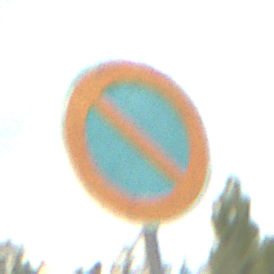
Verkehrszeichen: EingeschraenktesHalteverbot
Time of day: MorningAfternoon
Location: Outdoor (Suburban)
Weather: PartlyCloudy
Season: NotSpecified
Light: Natural